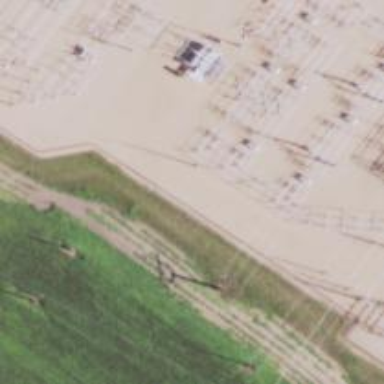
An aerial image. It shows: Switch for power supply.